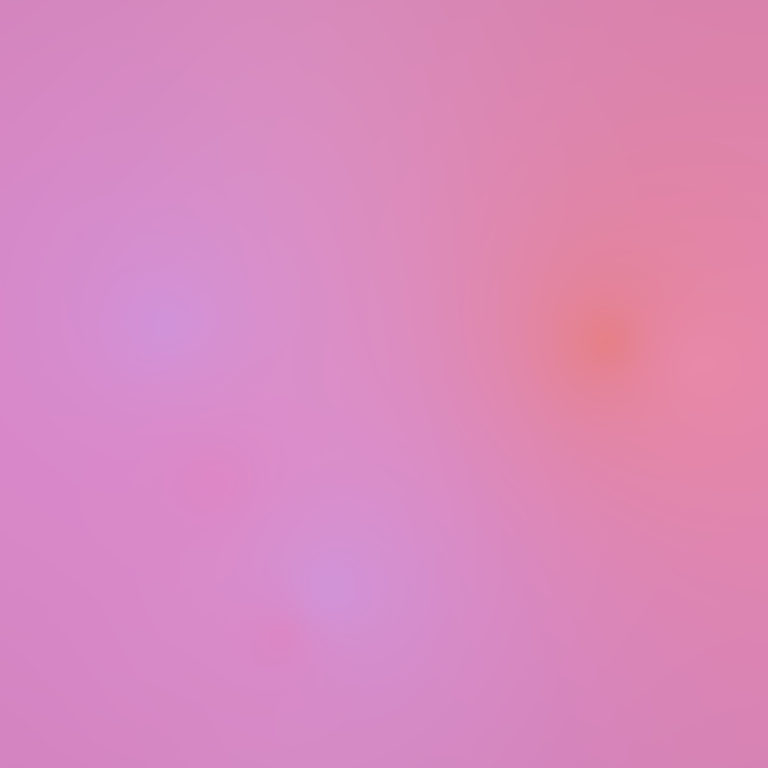
Abstract light effect, smooth gradient from soft pink to light purple, calm atmosphere, diffuse glow, no room, no furniture, no objects.